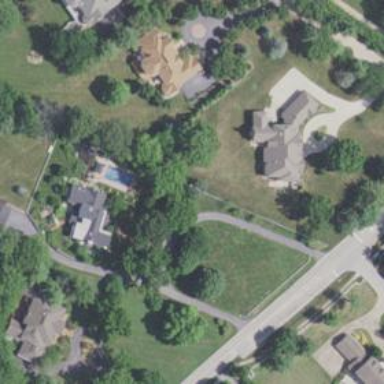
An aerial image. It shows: Driveway.